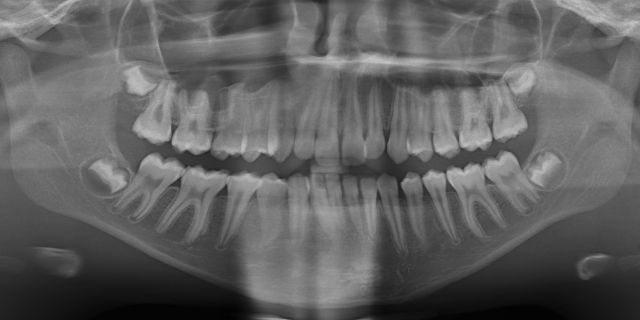
adult